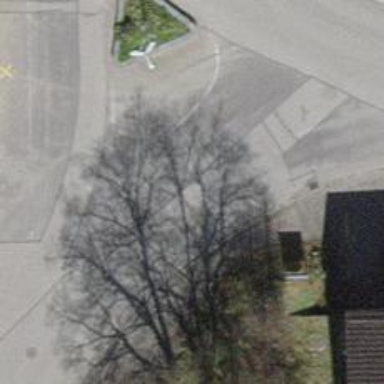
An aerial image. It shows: Residential road with asphalt surface and no sidewalk.